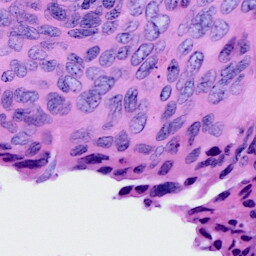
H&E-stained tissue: Cervix